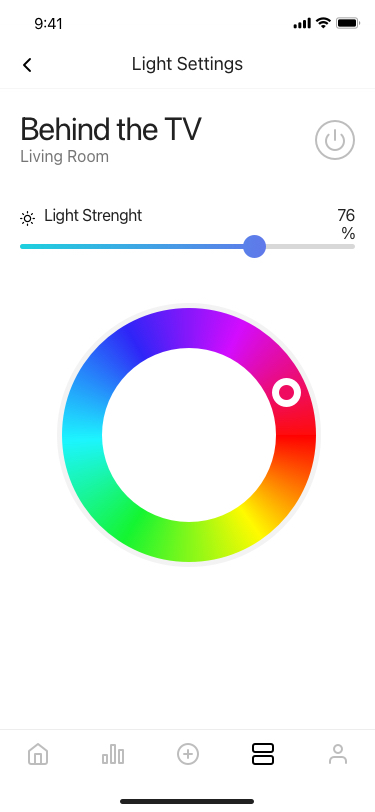
Text in this UI design:
Light Strenght
76%
Living Room
Behind the TV